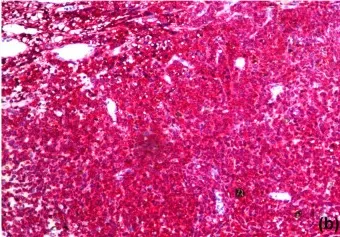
CD79a (x100).
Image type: pathology (h&e)